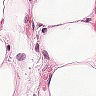
Metastatic tissue present: yes